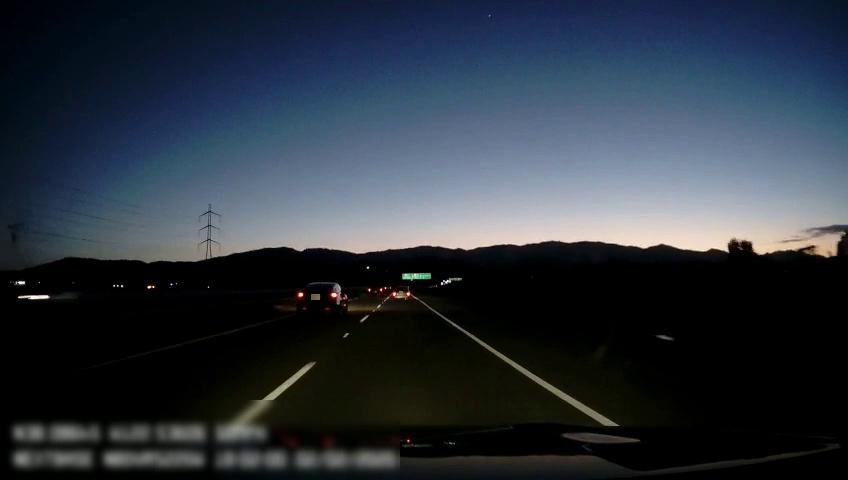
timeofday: Dusk/Dawn/Twilight
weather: Sunny
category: Drivable Space
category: Vehicles | Car
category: Vehicles | Car
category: Vehicles | Car
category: Lanes | Current Lane
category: Lanes | Current Lane
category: Lanes | Alternate Lane
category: Traffic | Signs